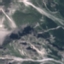
Land use / land cover: HerbaceousVegetation